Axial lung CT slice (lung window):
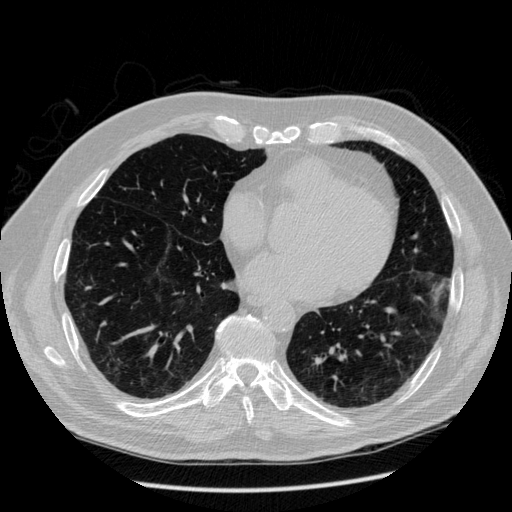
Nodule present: no